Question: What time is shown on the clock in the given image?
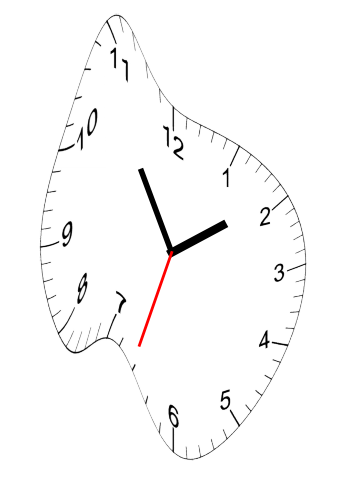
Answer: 01:54:33